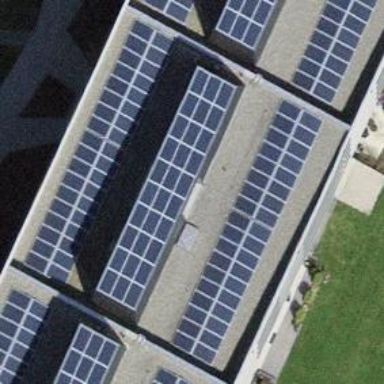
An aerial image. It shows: Solar power generator utilizing photovoltaic technology with solar photovoltaic panels.